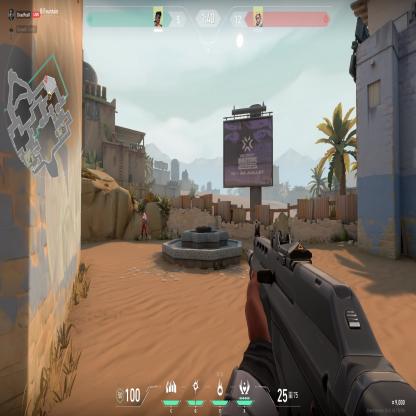
Label: enemy